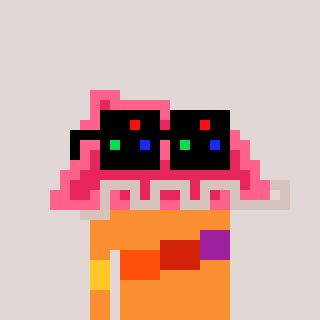
a pixel art character with square black sunglasses, a retainer-shaped head and a orange-colored body on a warm background